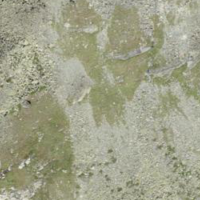
EUNIS habitat code: 31
Species observed at this site:
Micranthes stellaris
Saxifraga bryoides